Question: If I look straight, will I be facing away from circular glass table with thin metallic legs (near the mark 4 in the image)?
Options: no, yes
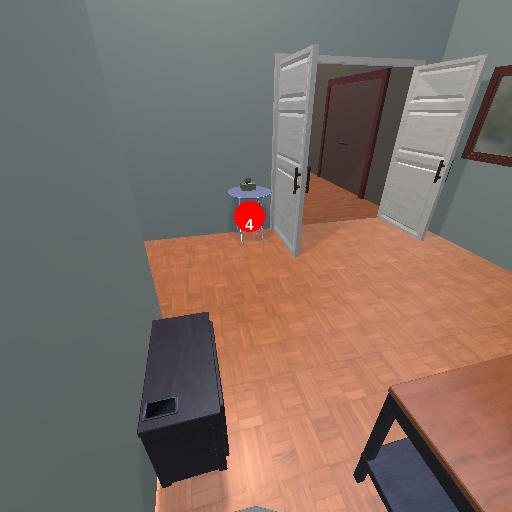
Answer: no